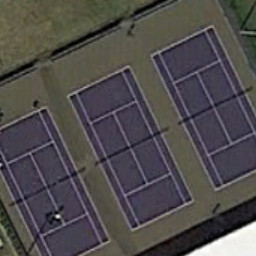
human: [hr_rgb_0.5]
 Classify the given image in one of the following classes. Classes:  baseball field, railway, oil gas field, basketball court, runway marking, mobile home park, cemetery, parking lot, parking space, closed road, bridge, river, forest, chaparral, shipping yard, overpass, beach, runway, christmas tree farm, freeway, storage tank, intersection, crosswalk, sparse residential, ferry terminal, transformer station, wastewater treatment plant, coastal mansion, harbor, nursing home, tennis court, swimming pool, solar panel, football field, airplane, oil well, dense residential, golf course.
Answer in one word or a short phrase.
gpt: tennis court